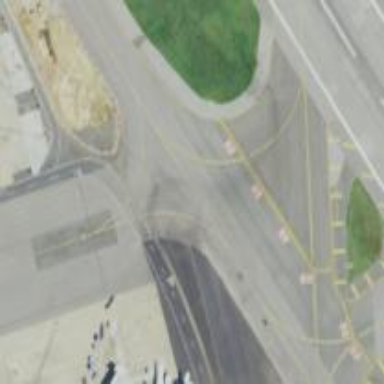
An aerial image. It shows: View of taxiway at the airport.